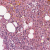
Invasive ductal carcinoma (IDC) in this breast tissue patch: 0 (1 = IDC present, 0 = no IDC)